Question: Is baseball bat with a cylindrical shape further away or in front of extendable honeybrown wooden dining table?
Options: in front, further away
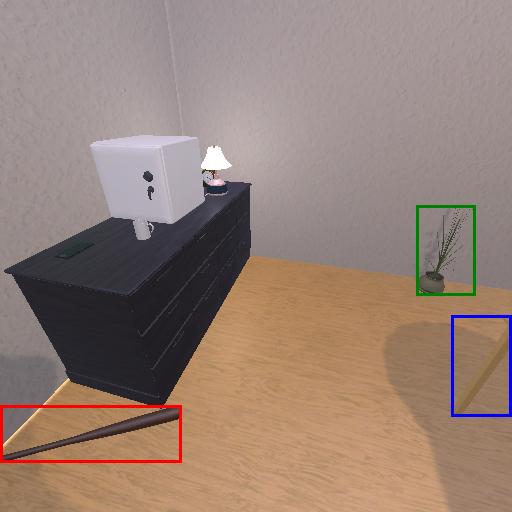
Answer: in front